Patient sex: M
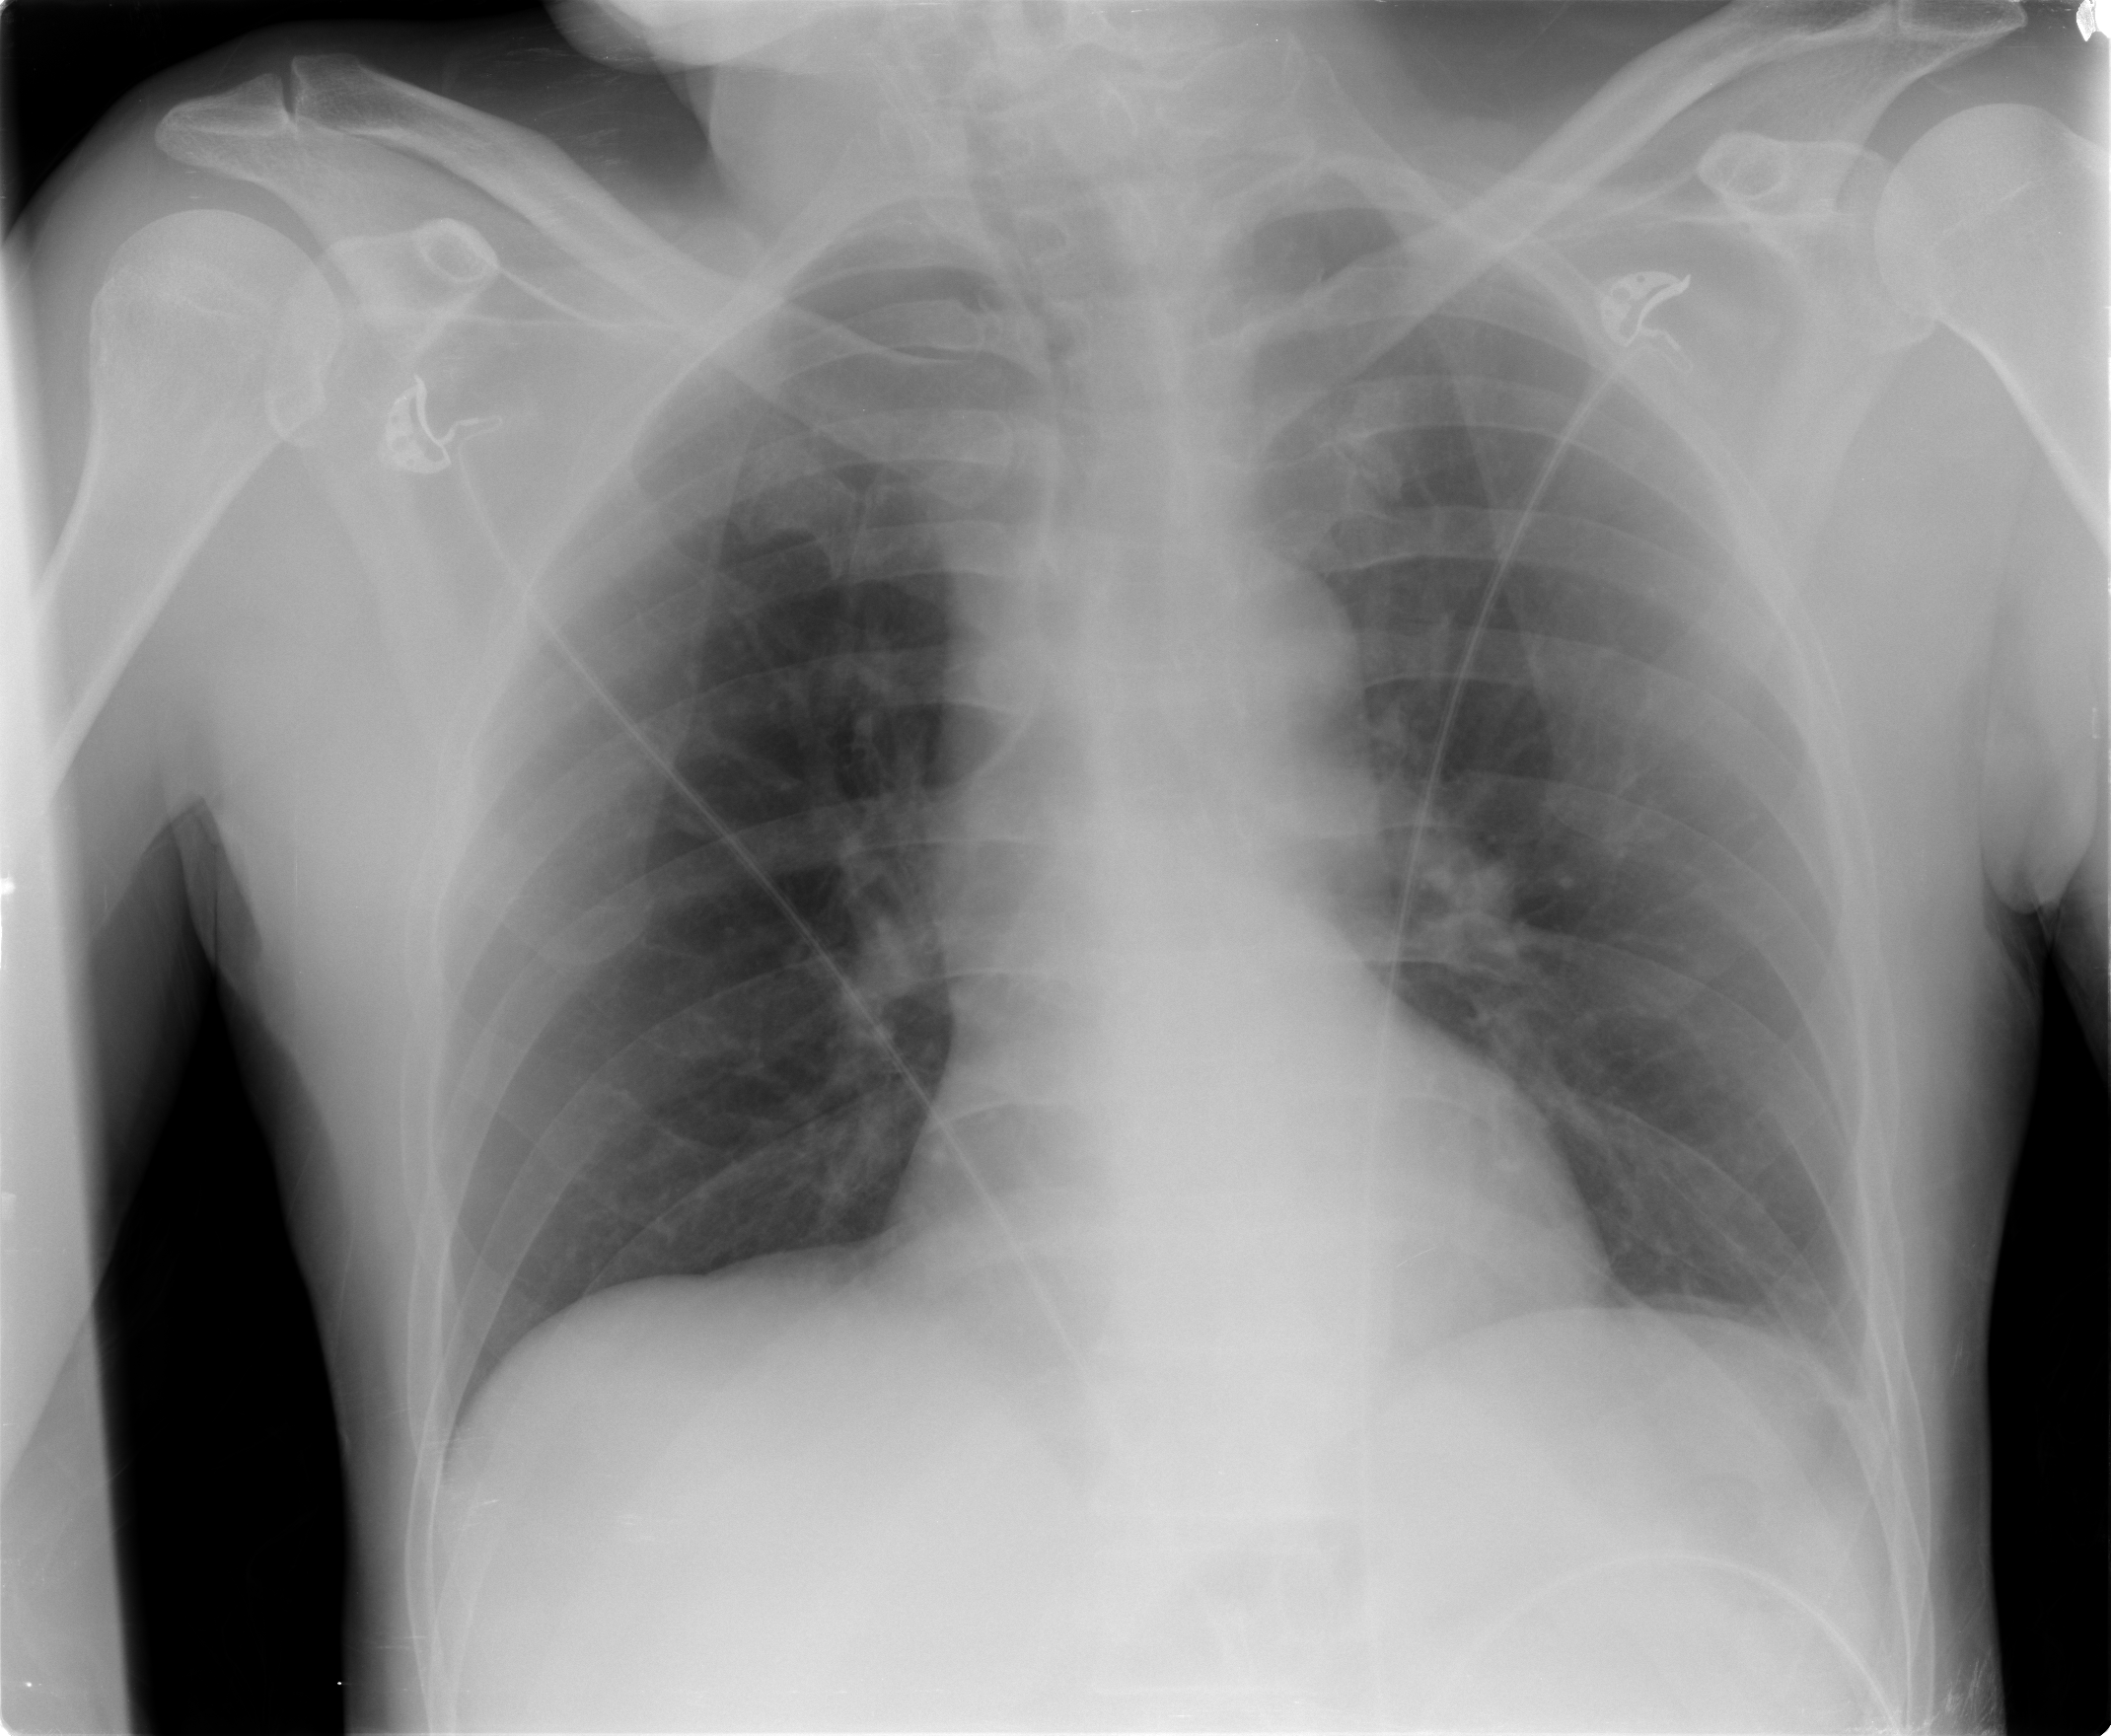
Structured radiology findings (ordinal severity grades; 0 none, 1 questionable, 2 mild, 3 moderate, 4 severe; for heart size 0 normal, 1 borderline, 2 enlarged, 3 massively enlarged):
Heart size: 0
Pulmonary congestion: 0
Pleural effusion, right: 0
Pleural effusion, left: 1
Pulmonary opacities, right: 0
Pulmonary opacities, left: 0
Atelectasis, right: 0
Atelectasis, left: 2